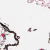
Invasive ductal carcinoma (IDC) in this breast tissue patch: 0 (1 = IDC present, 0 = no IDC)